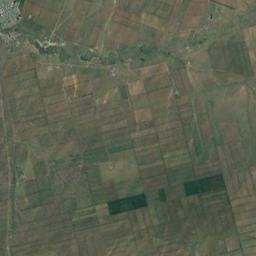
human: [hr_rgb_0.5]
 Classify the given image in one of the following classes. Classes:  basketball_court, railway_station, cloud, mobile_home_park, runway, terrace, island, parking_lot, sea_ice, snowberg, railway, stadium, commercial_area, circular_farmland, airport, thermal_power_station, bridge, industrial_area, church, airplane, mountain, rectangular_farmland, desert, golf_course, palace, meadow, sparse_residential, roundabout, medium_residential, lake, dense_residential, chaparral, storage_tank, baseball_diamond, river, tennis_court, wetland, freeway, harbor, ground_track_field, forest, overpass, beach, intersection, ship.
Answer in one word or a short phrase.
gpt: rectangular_farmland